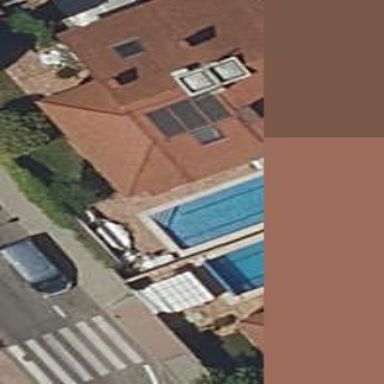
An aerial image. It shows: Semi-detached house.